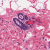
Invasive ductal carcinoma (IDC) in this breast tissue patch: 0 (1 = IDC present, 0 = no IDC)